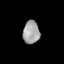
Tissue: lung
Cell type: Epithelial cells
Senescence score: 0.1914
Nuclear area (px): 376
Mean DAPI intensity: 160.343